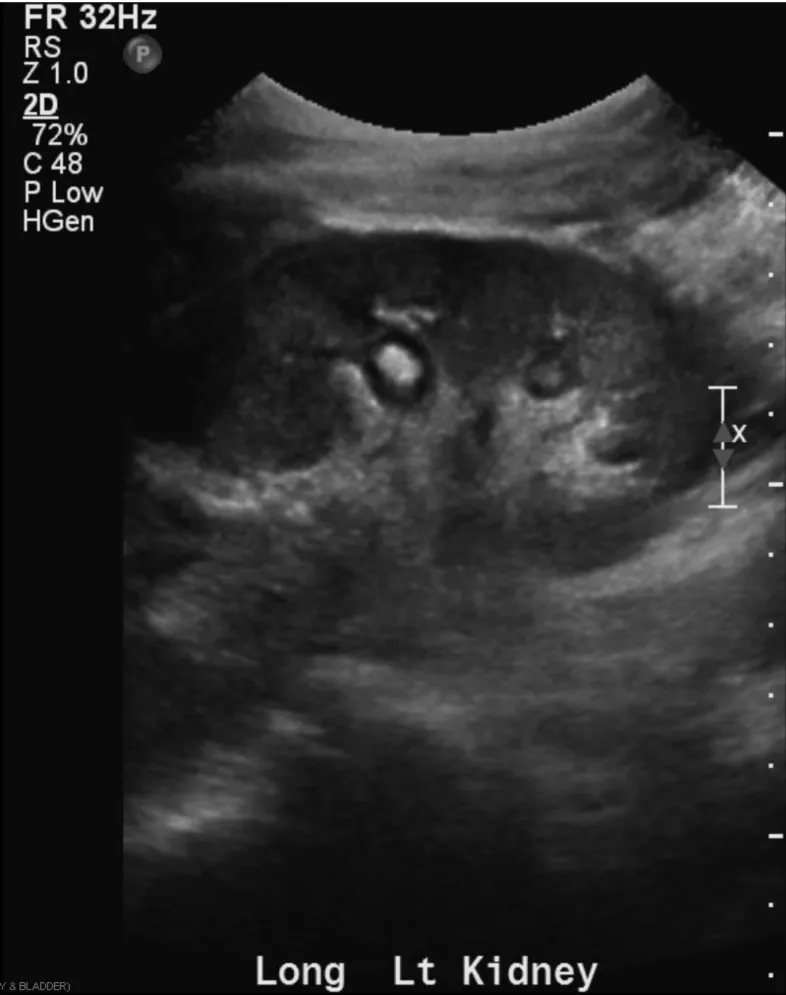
Renal ultrasonography. Seven millimeter, left sided interpolar nonshadowing hyperechoic foci in the renal collecting system.
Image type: radiology (ultrasound)